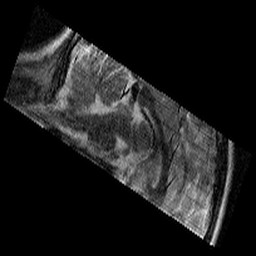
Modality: T2w
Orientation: sagittal
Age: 13
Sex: female
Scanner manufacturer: siemens
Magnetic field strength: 3 T
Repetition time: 9.23 s
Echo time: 0.067 s